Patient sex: F
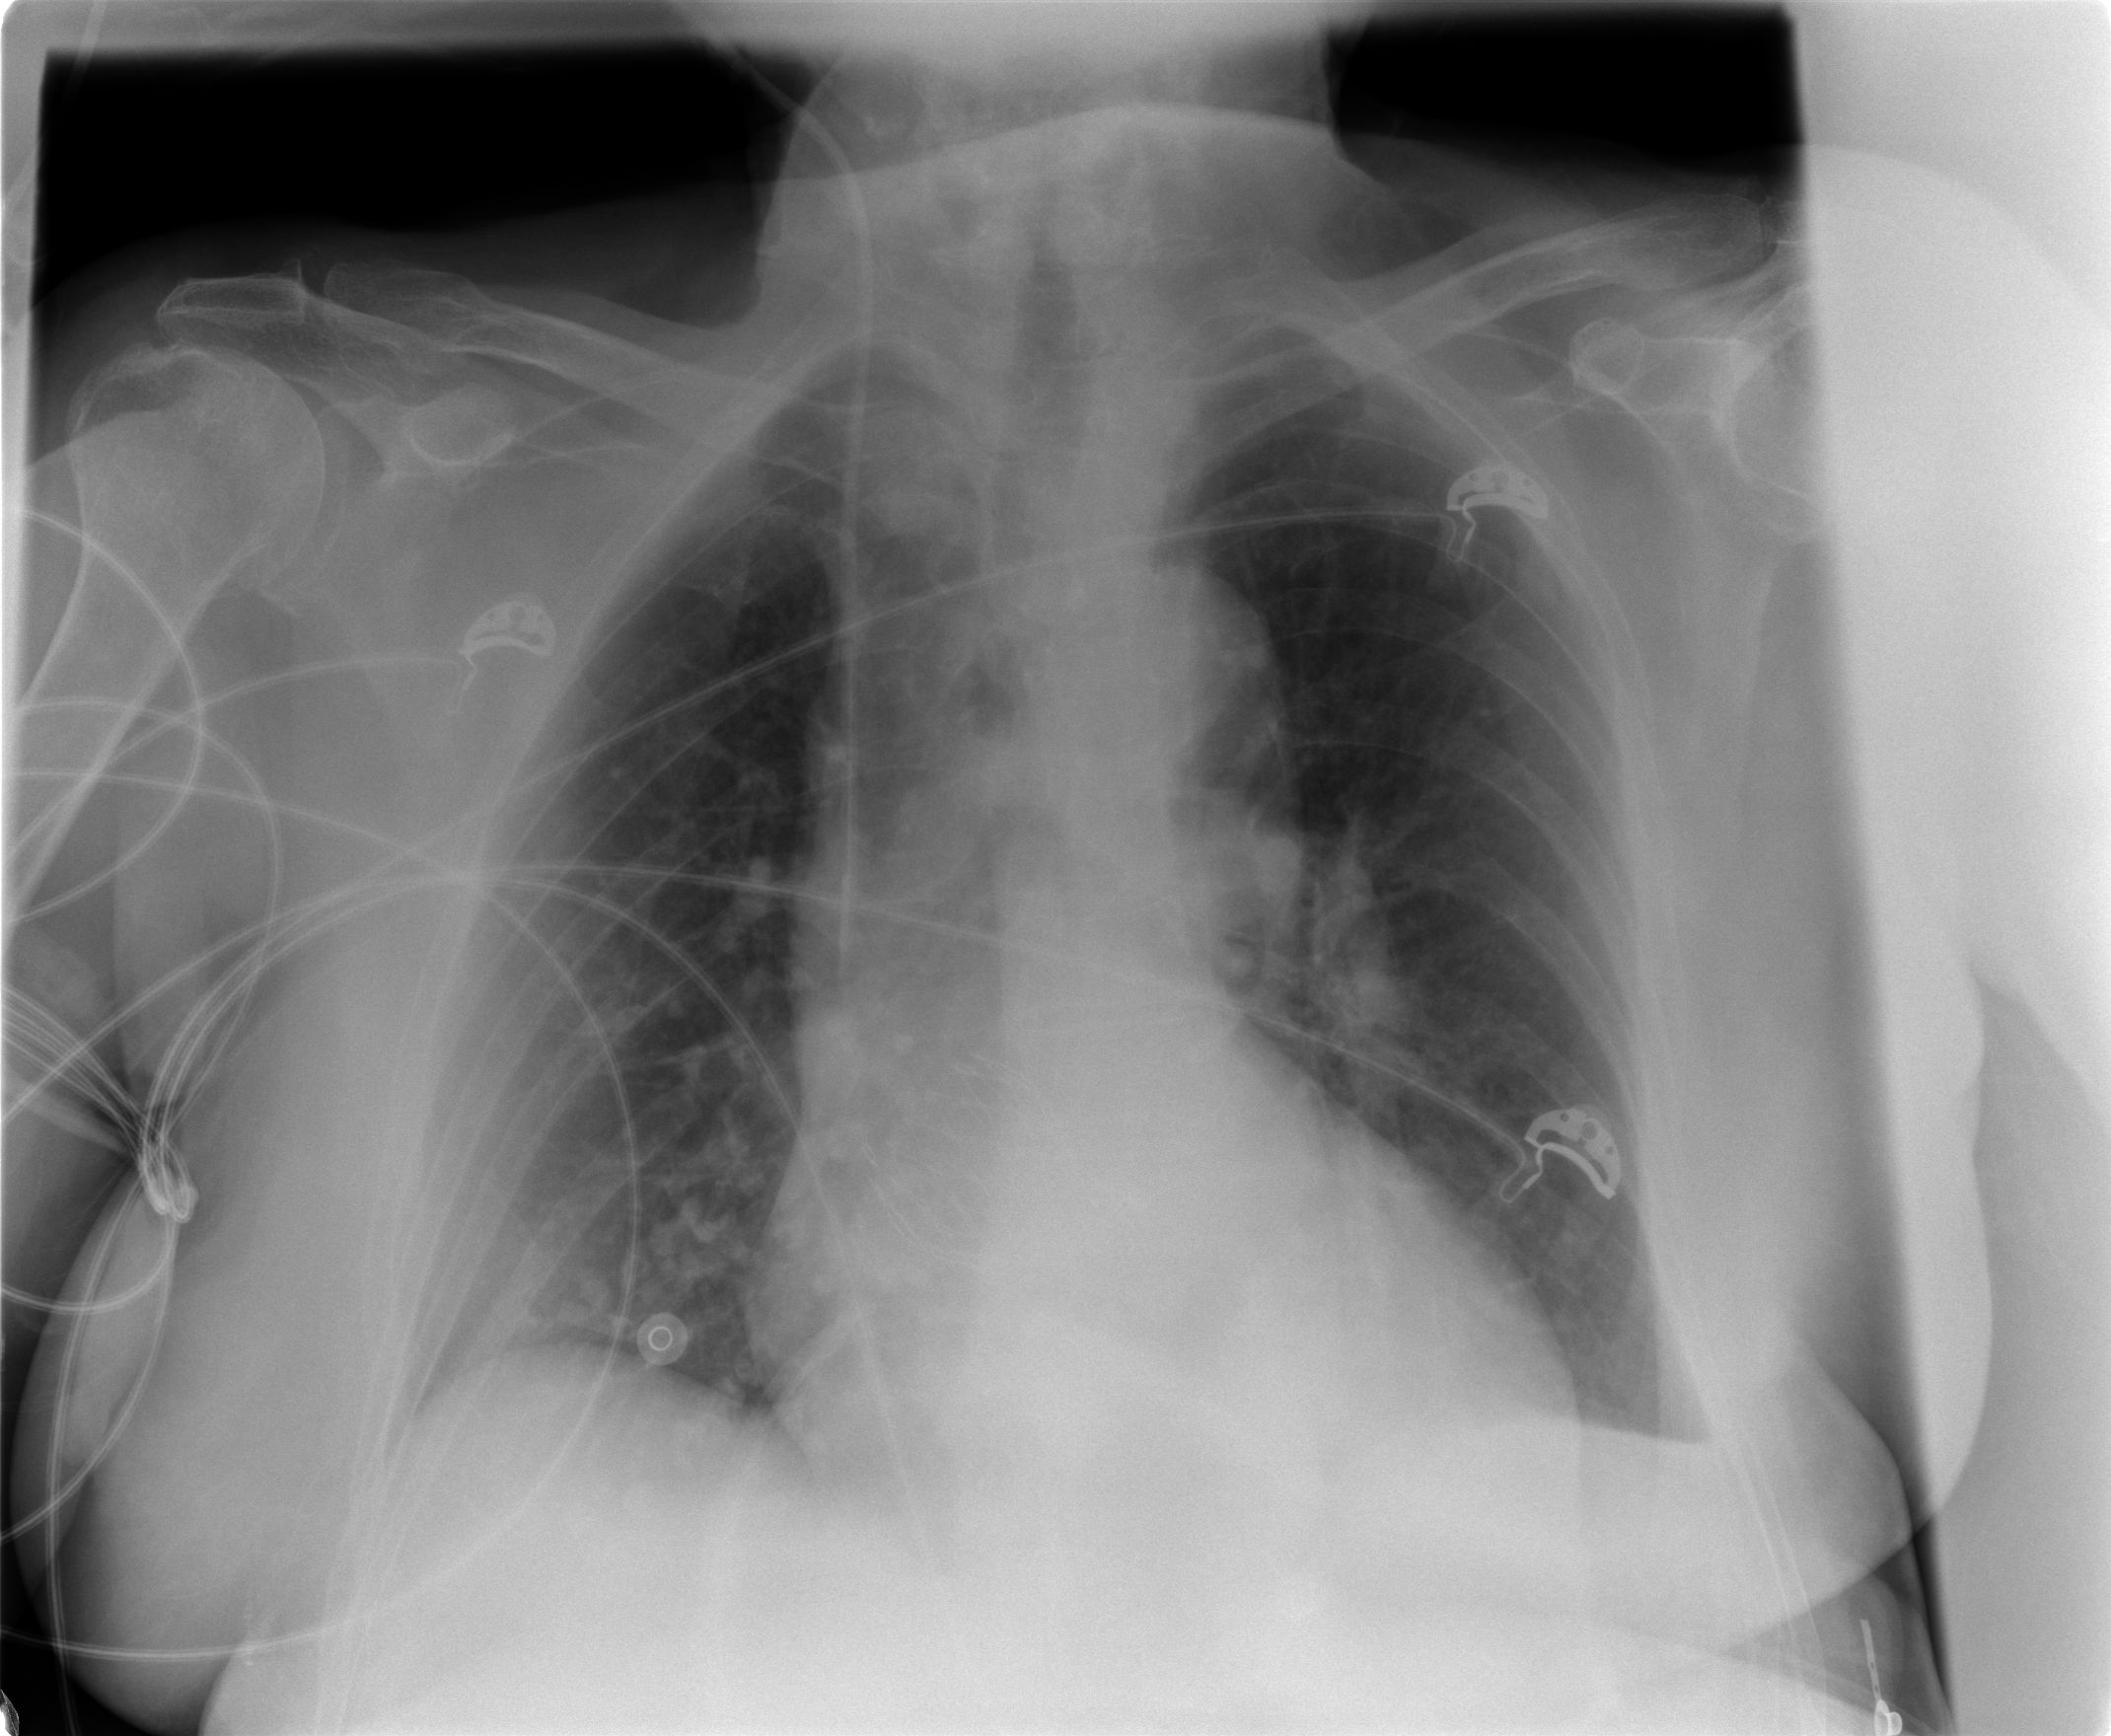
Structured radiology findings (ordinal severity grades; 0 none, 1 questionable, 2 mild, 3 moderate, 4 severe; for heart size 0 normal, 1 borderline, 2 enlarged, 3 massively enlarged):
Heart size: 1
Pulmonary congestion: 1
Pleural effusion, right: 0
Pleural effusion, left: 2
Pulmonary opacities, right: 0
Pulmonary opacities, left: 0
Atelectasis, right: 0
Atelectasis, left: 0